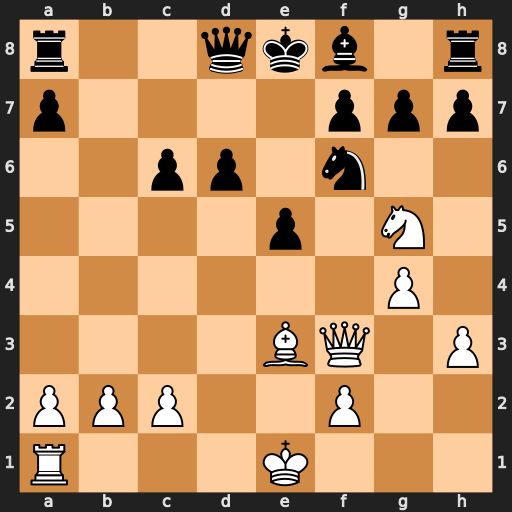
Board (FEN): r2qkb1r/p4ppp/2pp1n2/4p1N1/6P1/4BQ1P/PPP2P2/R3K3
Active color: w
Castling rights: Qkq
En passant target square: -
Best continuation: Qxc6+ Ke7 Qb7+ Qd7 Qxa8